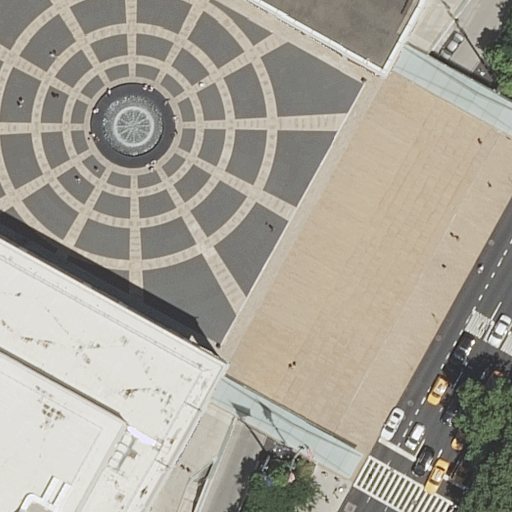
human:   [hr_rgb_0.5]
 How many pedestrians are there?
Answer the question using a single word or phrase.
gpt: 4

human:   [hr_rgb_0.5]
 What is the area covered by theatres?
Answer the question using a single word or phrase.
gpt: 10132m2

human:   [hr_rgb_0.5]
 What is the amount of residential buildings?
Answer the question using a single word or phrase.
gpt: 2

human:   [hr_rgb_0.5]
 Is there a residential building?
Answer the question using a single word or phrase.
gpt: yes

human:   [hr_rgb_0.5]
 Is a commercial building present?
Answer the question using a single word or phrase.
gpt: no

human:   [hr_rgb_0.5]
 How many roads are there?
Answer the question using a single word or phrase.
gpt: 11

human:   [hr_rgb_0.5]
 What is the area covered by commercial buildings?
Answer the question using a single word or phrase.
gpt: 0m2

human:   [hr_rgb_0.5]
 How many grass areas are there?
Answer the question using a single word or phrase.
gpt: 2

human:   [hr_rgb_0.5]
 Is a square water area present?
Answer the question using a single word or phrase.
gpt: yes

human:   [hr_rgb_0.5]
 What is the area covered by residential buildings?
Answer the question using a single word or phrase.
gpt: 10132m2

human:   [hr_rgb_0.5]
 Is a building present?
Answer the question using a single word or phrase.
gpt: yes

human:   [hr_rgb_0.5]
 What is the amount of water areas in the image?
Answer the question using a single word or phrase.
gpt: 1

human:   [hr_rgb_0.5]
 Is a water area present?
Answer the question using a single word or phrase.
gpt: yes

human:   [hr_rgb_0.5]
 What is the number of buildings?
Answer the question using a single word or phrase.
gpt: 2

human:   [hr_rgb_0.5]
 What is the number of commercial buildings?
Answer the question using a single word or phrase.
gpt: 0

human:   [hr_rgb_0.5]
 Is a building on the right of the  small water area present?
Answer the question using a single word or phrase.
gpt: no

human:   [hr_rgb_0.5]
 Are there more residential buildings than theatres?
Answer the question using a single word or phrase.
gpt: no

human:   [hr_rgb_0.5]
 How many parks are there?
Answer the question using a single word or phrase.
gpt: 1

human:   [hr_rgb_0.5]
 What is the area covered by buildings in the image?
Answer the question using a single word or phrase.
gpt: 10132m2

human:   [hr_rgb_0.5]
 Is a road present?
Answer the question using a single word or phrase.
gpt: yes

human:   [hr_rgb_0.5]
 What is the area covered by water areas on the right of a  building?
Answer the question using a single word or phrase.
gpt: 50m2

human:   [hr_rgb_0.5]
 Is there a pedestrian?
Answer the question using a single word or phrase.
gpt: yes

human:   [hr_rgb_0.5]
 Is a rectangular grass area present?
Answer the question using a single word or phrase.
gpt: yes

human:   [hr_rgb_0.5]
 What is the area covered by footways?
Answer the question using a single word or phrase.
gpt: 231m2

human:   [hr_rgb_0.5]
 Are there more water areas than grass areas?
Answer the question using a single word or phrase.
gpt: no

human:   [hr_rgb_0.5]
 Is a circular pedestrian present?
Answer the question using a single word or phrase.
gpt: no

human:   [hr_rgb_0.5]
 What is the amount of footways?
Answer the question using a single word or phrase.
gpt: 2

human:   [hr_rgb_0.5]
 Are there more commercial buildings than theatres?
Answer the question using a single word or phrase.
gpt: no

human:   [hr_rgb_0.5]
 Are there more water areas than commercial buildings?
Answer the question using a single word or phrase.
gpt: yes

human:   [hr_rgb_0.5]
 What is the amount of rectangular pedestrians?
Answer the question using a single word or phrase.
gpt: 2

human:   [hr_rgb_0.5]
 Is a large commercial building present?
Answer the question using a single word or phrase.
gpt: no

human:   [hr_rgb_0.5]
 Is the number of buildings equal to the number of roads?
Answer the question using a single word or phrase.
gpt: no

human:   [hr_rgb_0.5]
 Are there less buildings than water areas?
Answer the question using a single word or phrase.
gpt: no

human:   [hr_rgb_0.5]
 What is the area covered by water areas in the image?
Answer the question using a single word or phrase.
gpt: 50m2

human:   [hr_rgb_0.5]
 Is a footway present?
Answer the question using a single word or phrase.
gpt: yes

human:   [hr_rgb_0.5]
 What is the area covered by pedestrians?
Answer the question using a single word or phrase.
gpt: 1106m2

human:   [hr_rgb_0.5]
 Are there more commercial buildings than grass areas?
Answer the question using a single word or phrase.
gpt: no

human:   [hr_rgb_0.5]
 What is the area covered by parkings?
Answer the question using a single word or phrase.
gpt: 6846m2

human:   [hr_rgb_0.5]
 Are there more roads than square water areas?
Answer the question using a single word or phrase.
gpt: yes

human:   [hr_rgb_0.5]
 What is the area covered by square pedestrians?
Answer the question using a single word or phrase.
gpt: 0m2

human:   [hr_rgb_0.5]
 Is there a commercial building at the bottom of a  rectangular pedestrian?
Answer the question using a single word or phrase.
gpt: no

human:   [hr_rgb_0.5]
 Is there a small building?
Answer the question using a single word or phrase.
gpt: no

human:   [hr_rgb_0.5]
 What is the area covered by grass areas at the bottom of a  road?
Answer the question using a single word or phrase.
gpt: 162m2

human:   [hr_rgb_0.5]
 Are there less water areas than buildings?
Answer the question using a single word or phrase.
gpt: yes

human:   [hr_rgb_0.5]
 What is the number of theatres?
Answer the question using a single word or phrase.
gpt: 2

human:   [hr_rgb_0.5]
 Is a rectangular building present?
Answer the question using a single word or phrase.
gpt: yes

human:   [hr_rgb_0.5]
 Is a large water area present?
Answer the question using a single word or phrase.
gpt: no

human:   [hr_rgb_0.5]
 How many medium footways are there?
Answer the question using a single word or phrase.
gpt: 1

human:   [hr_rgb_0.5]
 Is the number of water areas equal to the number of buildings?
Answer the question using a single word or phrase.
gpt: no

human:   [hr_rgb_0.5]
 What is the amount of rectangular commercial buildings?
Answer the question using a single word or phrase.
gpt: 0

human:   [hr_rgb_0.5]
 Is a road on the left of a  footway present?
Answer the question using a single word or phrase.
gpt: yes

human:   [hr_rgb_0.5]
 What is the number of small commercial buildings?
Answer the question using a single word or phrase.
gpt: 0

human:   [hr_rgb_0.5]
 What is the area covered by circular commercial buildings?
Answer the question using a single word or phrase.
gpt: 0m2

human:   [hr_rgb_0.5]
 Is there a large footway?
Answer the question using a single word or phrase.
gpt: no

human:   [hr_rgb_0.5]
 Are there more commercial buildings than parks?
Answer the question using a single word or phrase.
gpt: no

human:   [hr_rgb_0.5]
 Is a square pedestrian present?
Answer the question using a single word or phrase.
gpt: no

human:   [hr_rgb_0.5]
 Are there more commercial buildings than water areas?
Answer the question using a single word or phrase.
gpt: no

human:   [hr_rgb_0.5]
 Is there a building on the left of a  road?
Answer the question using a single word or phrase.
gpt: yes

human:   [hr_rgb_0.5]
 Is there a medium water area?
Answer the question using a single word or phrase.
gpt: no

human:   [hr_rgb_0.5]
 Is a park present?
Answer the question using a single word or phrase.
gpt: yes

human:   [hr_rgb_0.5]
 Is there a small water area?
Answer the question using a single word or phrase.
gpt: yes

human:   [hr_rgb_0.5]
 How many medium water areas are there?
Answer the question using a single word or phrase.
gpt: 0

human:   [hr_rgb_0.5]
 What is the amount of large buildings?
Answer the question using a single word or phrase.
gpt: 2

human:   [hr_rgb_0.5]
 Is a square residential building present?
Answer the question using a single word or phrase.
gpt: no